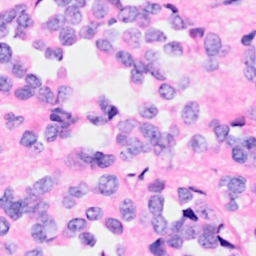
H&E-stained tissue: Breast